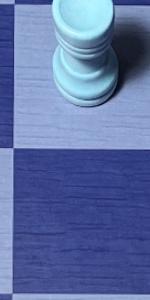
Label: Empty